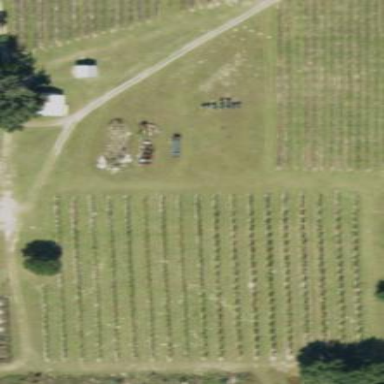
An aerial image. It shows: Plant nursery with trees.